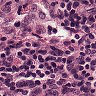
Metastatic tissue present: no